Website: lowes
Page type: billing-address
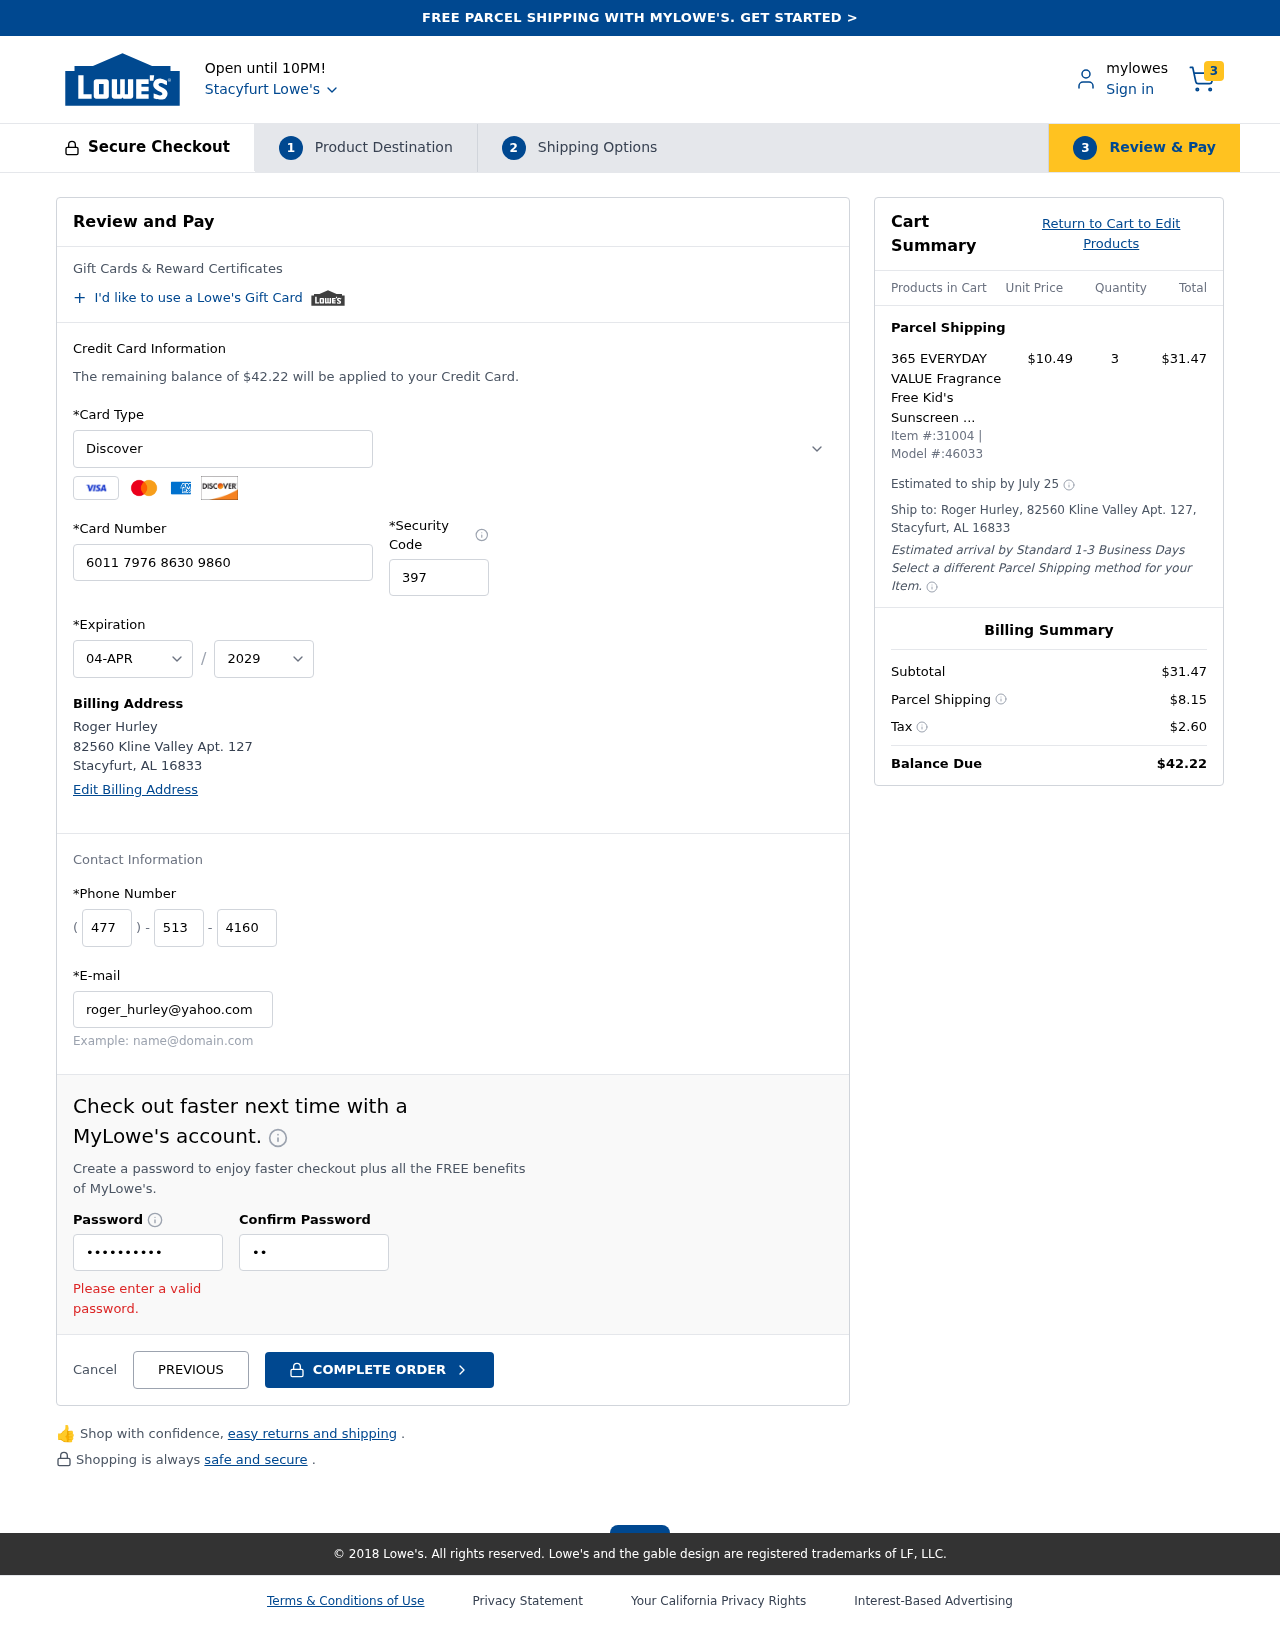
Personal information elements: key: PII_CARD_CVV
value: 397
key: PII_CARD_EXPIRY_MONTH
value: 04
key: PII_CARD_EXPIRY_YEAR
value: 29
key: PII_CARD_NUMBER
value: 6011 7976 8630 9860
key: PII_CARD_TYPE
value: Discover
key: PII_CITY
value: Stacyfurt
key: PII_CITY_STATE_ZIP
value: Stacyfurt, AL 16833
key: PII_EMAIL
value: roger_hurley@yahoo.com
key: PII_FULLNAME
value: Roger Hurley
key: PII_PHONE_AREA
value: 477
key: PII_PHONE_PREFIX
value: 513
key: PII_PHONE_SUFFIX
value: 4160
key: PII_STREET
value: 82560 Kline Valley Apt. 127
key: PII_FULLNAME2
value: Roger Hurley
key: PII_STREET2
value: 82560 Kline Valley Apt. 127
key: PII_CITY_STATE_ZIP2
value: Stacyfurt, AL 16833
Product elements: key: PRODUCT1_NAME
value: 365 EVERYDAY VALUE Fragrance Free Kid's Sunscreen SPF 50, 5.3 OZ
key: PRODUCT1_PRICE
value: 10.49
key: PRODUCT1_QUANTITY
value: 3
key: PRODUCT_ITEM_NUMBER
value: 31004
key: PRODUCT_MODEL_NUMBER
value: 46033
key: PRODUCT1_LINE_TOTAL
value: $31.47
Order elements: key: ORDER_NUM_ITEMS
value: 3
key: ORDER_TOTAL
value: $42.22
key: ORDER_SHIPPING_DATE
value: July 25
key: ORDER_SUBTOTAL
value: $31.47
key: ORDER_SHIPPING_COST
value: $8.15
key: ORDER_TAX
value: $2.60